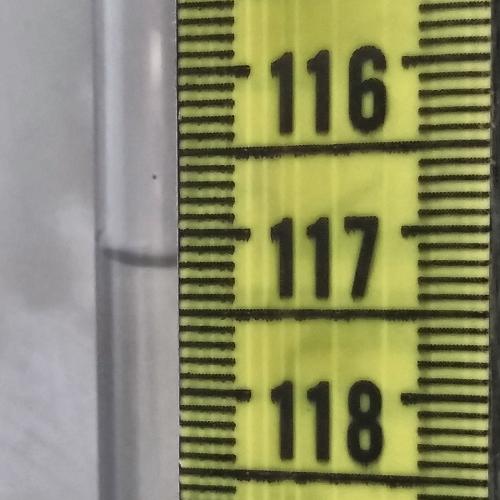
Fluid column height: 117.2 cm